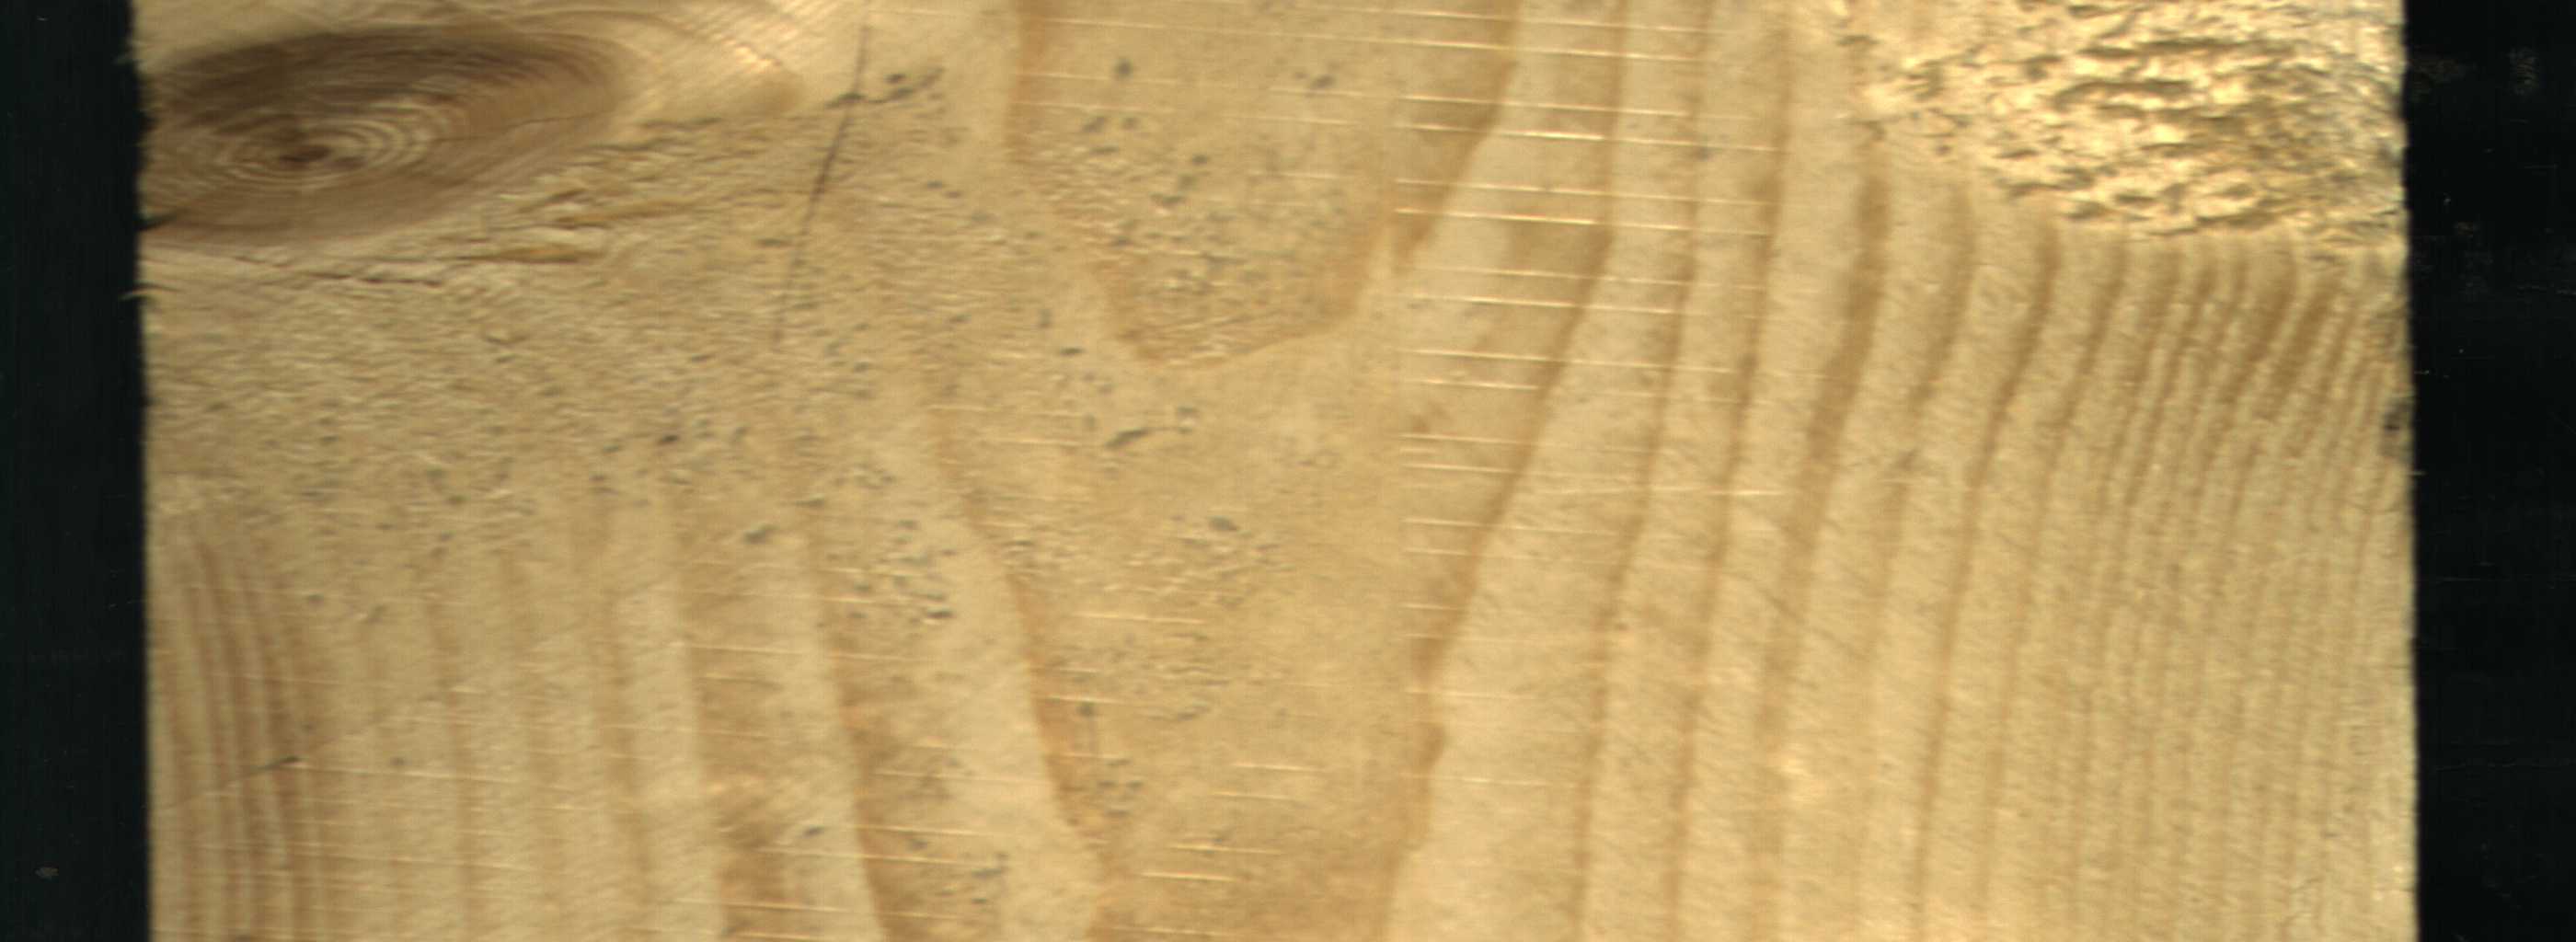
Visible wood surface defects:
Live_Knot